Interaction volume radius: 5 \u00c5
Interaction volume height: 10 \u00c5
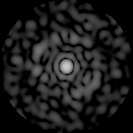
Disorder parameter: 0.8537